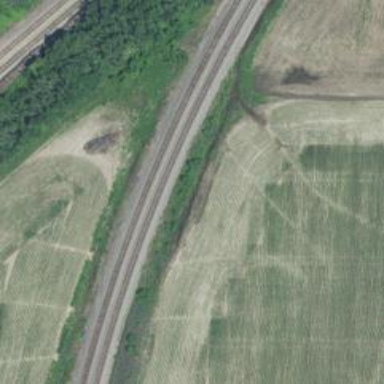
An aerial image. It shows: Railway siding for service.